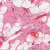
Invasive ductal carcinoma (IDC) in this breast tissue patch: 0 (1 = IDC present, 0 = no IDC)